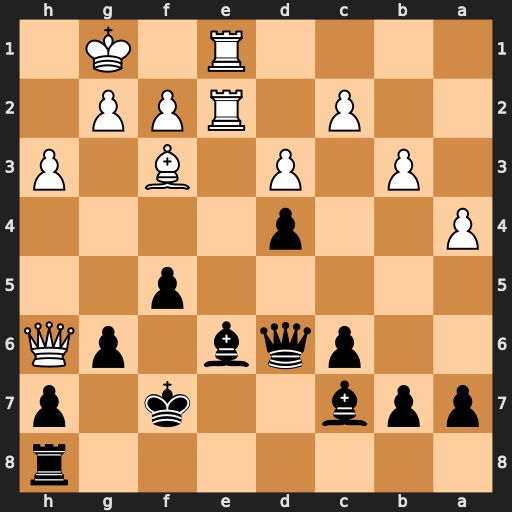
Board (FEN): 7r/ppb2k1p/2pqb1pQ/5p2/P2p4/1P1P1B1P/2P1RPP1/4R1K1
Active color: b
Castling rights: -
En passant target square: -
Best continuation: Qh2+ Kf1 Qh1#